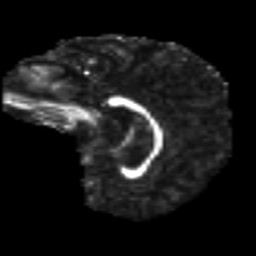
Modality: FA
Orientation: sagittal
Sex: female
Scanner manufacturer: ge
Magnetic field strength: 3 T
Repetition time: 7 s
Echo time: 0.08 s